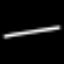
Label: line